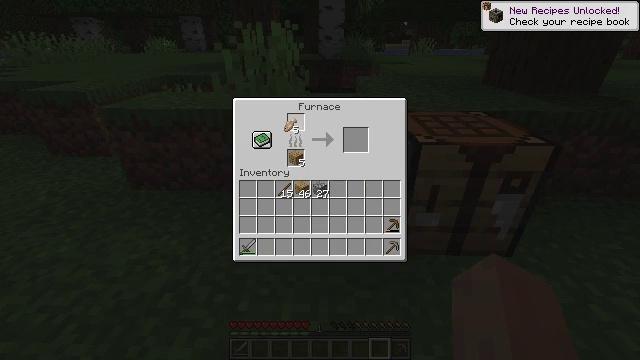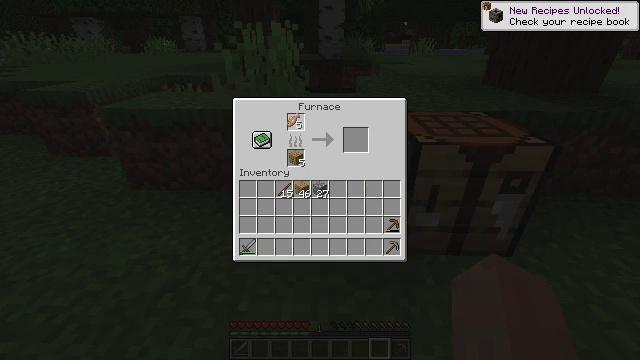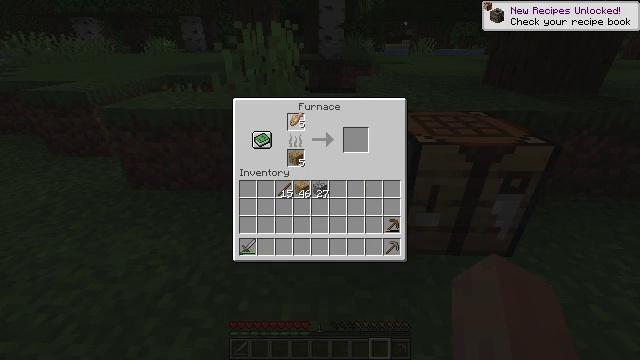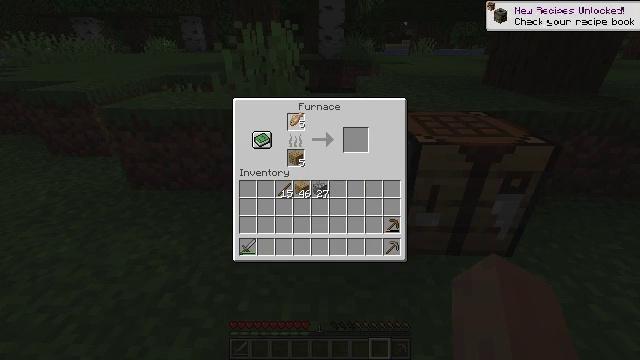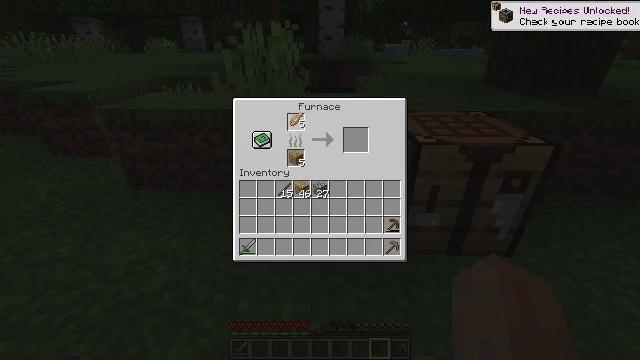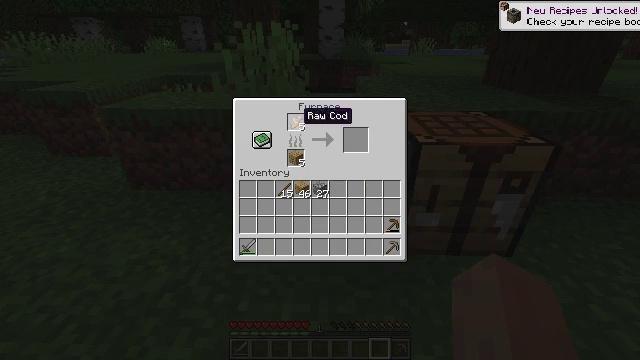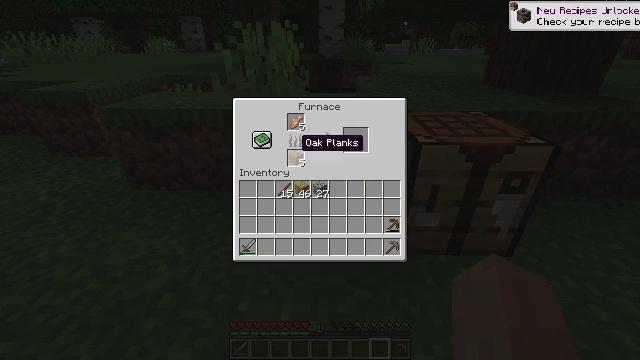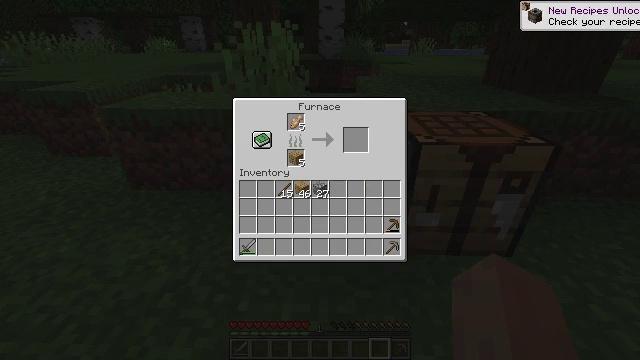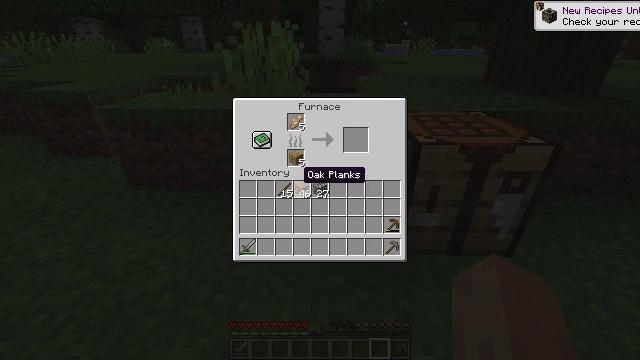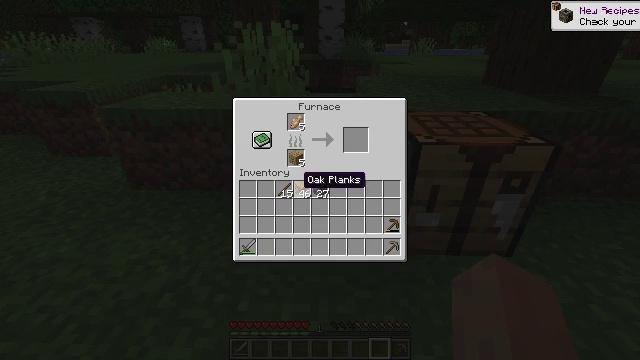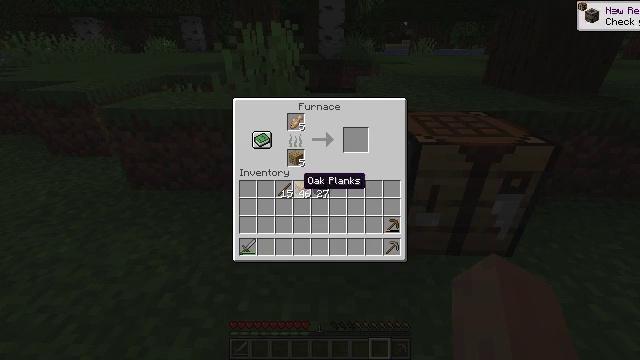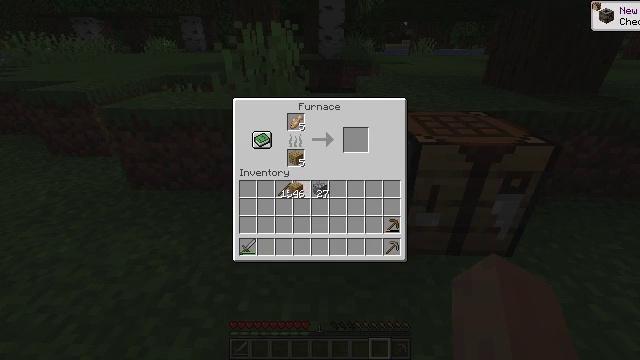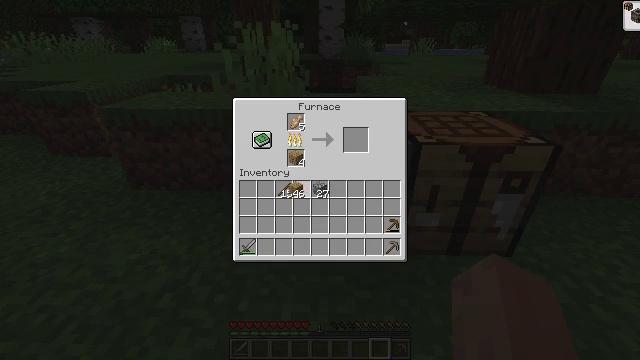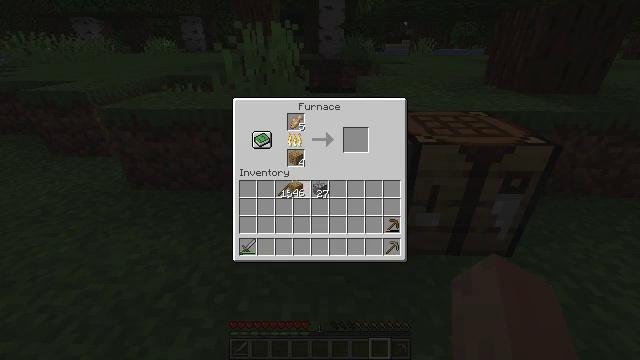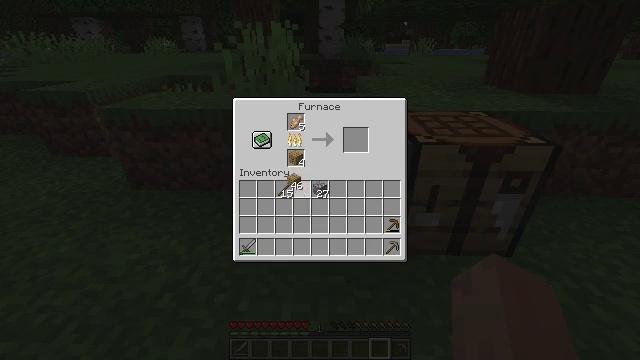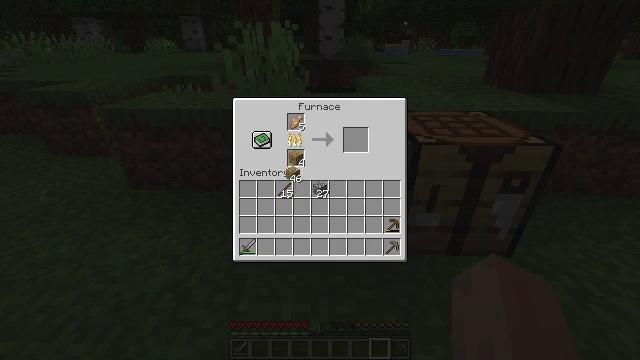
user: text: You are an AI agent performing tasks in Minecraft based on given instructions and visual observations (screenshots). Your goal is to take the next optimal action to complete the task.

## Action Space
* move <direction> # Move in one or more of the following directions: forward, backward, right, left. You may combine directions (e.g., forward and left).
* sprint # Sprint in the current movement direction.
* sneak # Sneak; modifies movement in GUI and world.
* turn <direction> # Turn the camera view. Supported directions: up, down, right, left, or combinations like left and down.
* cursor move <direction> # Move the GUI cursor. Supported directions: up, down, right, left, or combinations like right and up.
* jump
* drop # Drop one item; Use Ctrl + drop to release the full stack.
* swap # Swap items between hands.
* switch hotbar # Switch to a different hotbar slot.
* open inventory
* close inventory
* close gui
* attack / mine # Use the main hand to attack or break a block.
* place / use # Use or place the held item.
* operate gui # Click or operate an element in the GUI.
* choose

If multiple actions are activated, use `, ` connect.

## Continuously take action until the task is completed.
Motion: motion action
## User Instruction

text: Interact with the furnace to craft cooked cod.
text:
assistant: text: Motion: no_op
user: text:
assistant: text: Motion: operate gui
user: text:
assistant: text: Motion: operate gui
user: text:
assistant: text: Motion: operate gui
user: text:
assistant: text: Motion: no_op
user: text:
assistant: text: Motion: cursor move down
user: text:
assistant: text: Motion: cursor move down
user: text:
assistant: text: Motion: cursor move down
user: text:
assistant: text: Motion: no_op
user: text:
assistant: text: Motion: no_op
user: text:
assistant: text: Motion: operate gui
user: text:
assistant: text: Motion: operate gui
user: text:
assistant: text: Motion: operate gui
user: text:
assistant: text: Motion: cursor move up
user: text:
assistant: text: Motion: cursor move up
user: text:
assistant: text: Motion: cursor move up
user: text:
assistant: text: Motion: no_op
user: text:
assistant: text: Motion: choose
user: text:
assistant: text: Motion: choose
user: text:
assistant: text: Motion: no_op
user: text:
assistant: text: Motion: choose
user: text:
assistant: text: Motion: choose
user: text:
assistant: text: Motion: choose
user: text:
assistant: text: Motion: choose
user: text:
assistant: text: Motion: choose
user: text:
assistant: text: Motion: choose
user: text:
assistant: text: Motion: cursor move down
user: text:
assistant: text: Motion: cursor move down
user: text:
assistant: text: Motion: no_op
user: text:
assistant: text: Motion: no_op